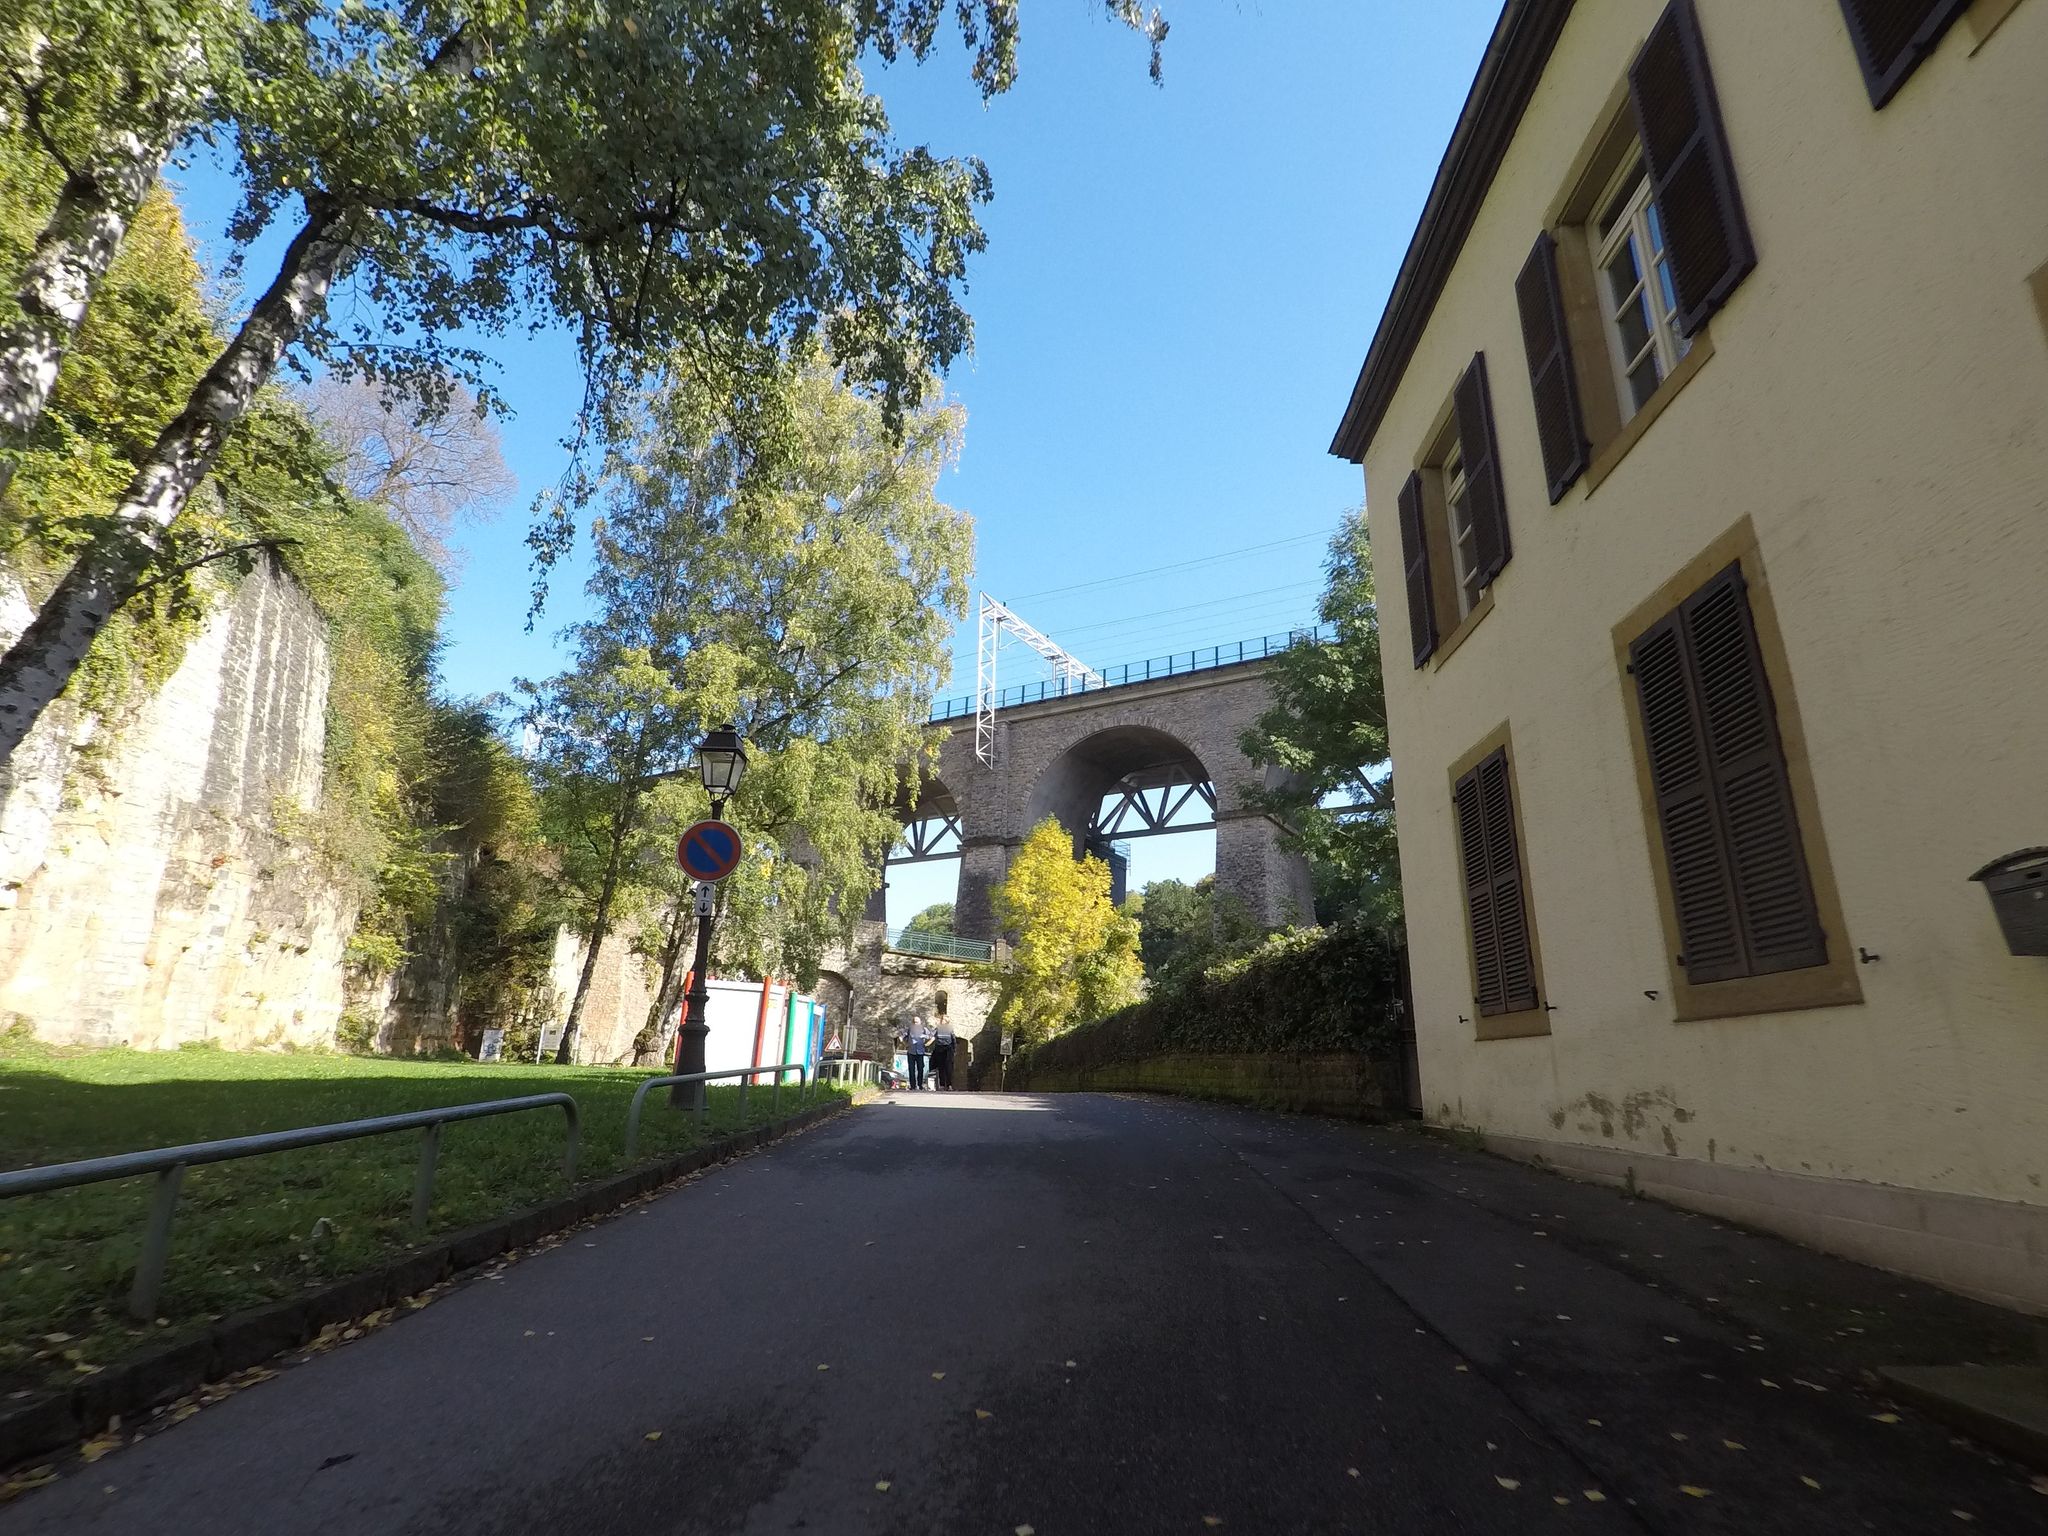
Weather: clear
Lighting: day
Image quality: good
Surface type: cycling surface
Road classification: path, living_street
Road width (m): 2
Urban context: urban centre
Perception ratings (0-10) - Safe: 5.27, Lively: 7.17, Beautiful: 7.53, Boring: 7.9, Depressing: 3.19, Wealthy: 2.56